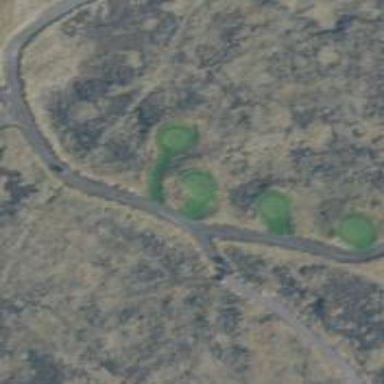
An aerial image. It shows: Path for both road and golf.